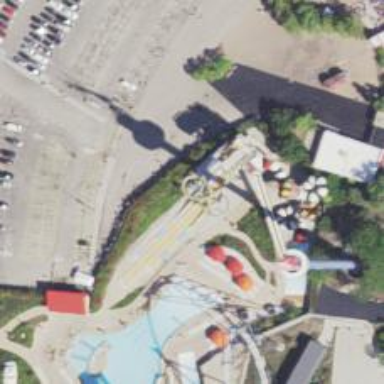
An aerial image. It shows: Water slide attraction.